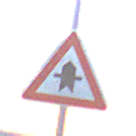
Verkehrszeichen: Vorfahrt
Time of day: SunriseSunset
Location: Outdoor (Nature)
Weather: PartlyCloudy
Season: NotSpecified
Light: Natural